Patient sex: F
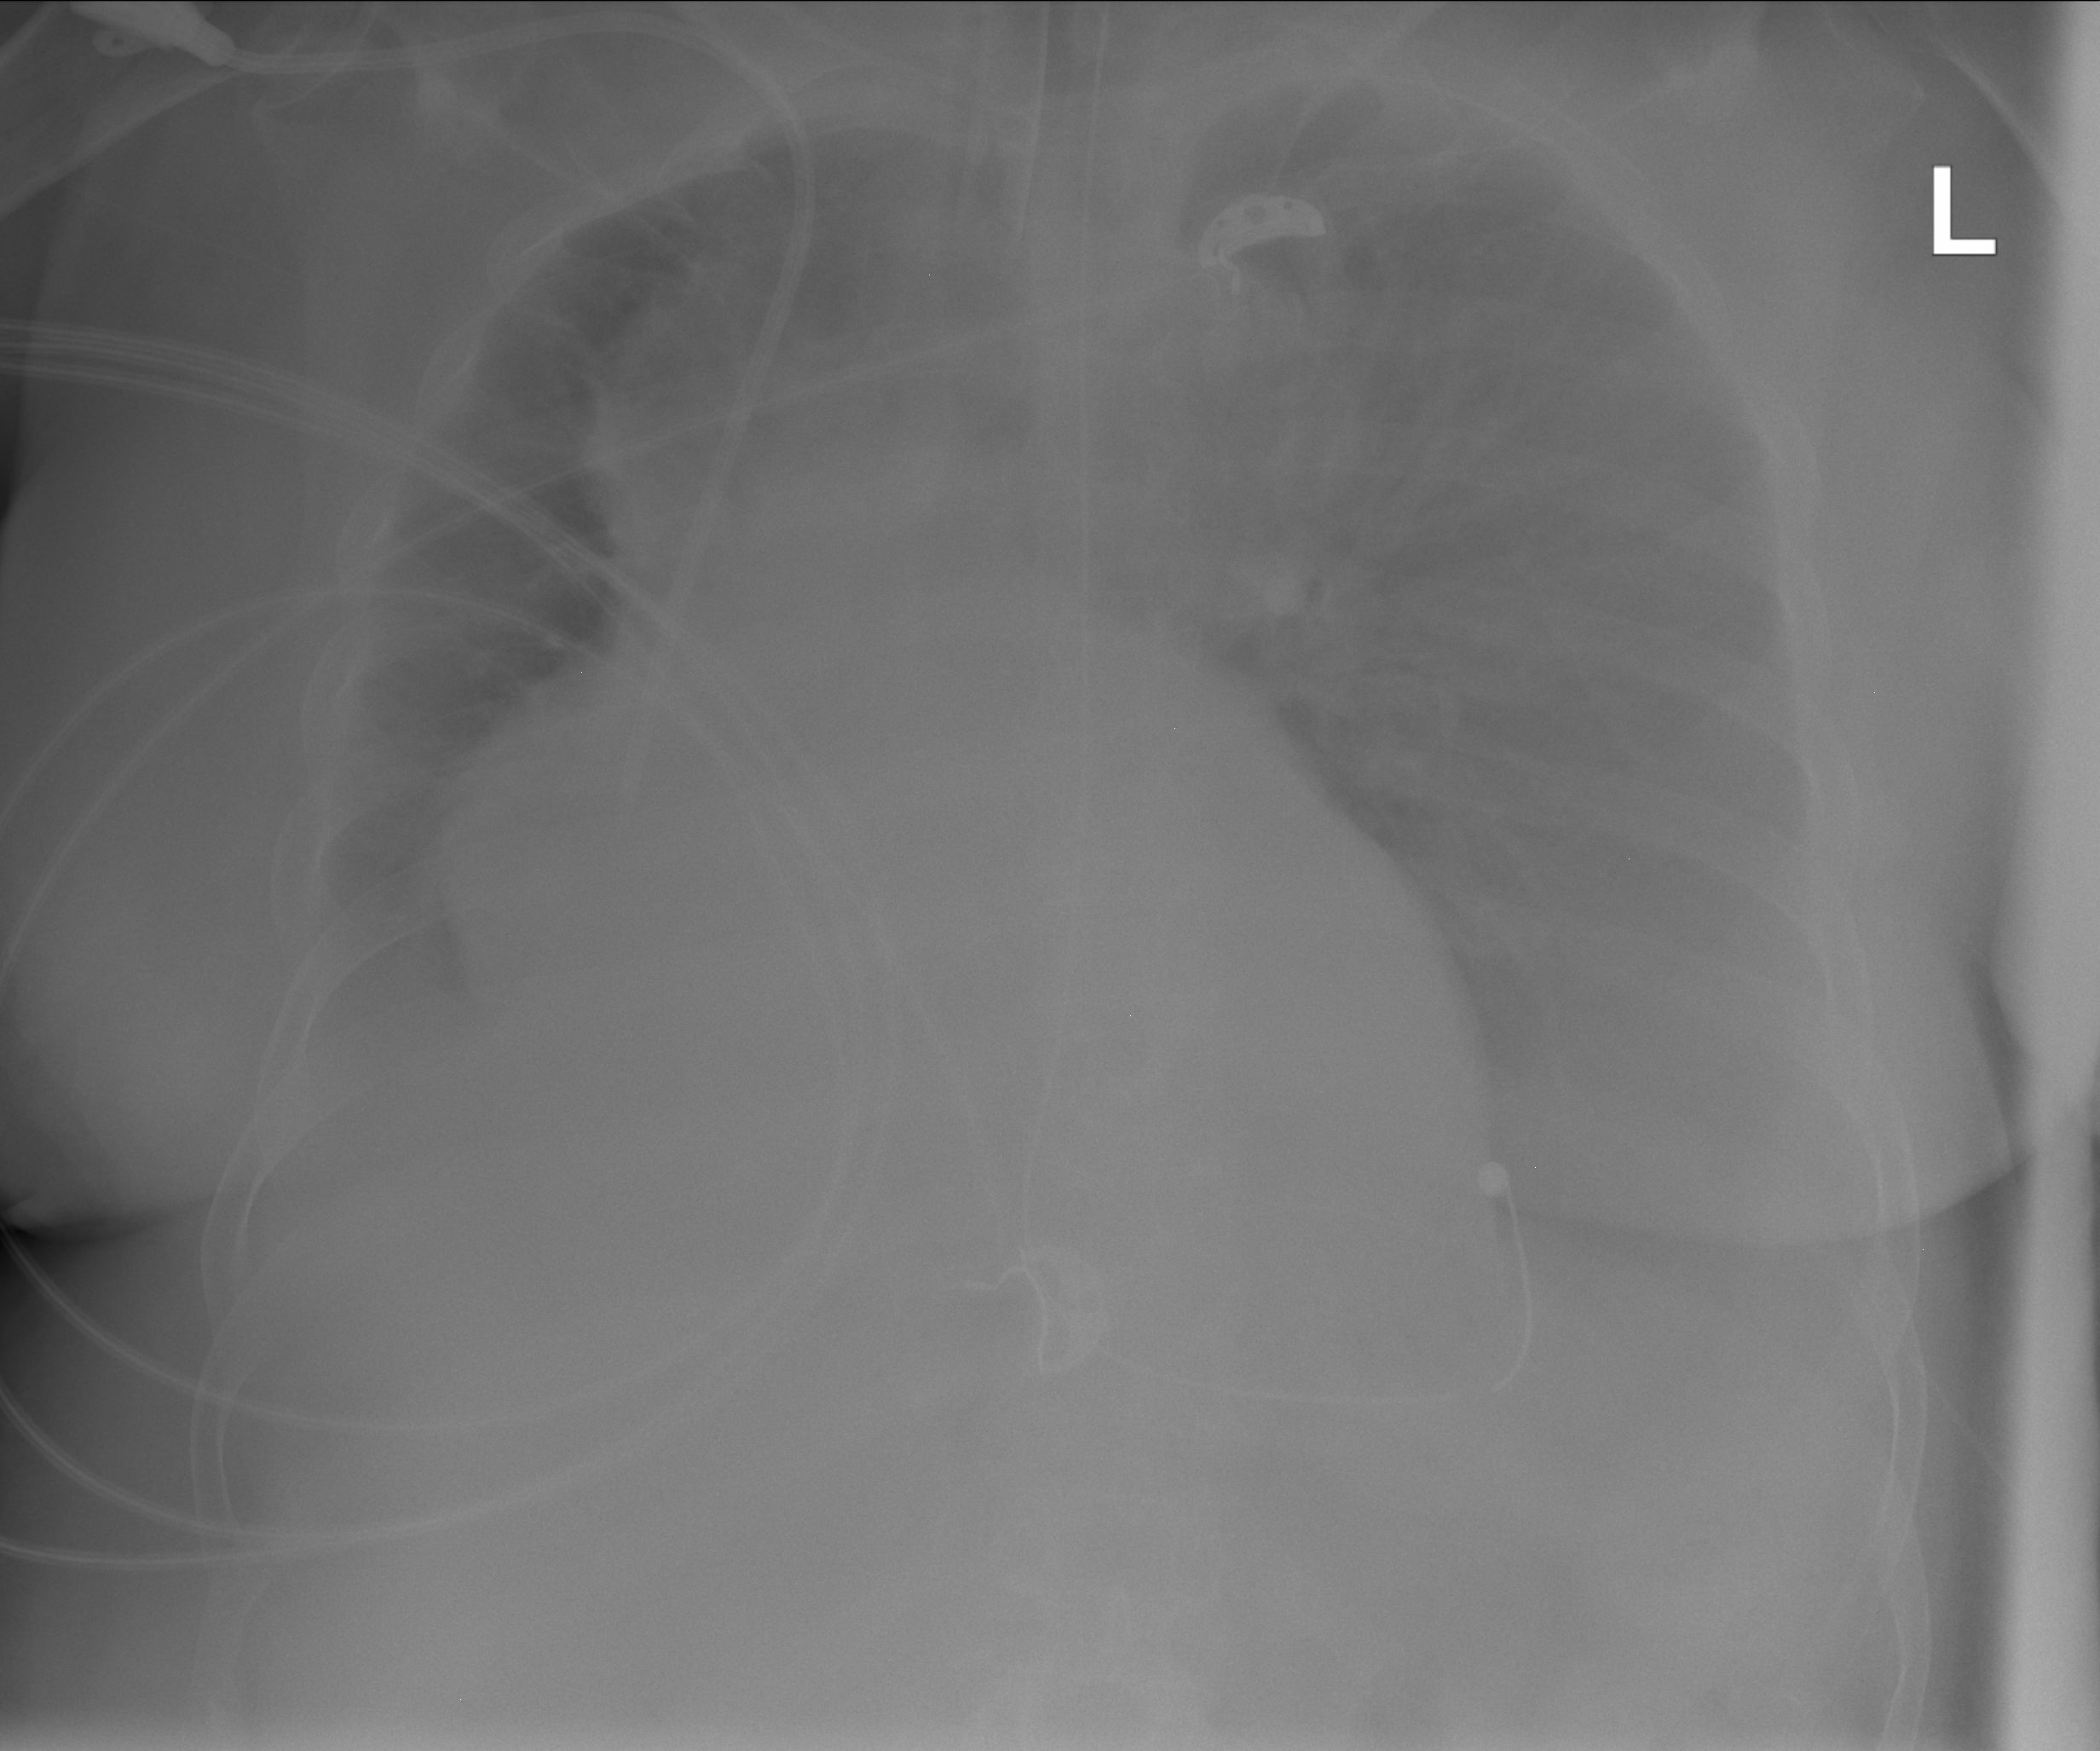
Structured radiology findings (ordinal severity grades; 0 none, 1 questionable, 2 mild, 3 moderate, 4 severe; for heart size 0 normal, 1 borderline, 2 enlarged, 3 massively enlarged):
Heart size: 2
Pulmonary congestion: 2
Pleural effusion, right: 2
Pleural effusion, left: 2
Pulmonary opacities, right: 0
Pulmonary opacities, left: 0
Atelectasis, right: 2
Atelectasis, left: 2